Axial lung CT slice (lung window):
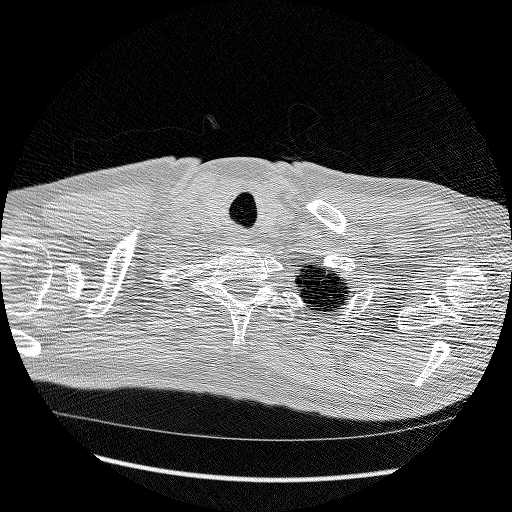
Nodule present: no